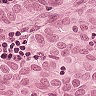
Metastatic tissue present: yes